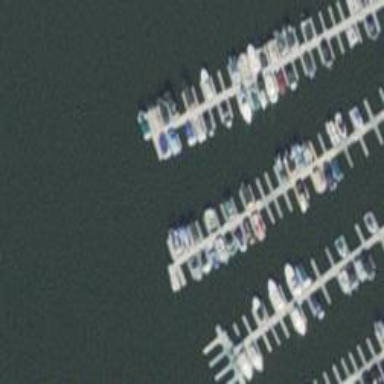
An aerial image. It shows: Man-made pier.